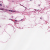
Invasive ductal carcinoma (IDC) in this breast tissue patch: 0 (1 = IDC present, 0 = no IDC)